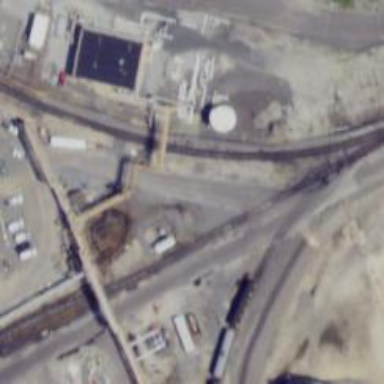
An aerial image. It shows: Railway yard in service.